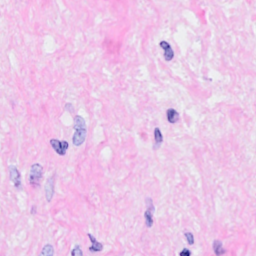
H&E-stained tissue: Breast